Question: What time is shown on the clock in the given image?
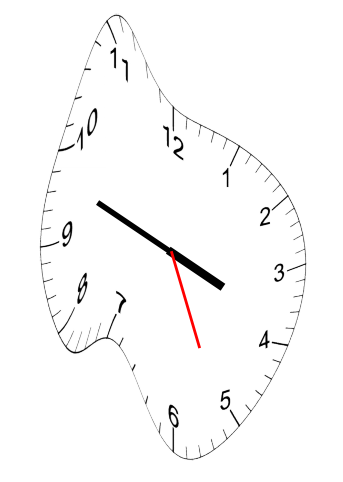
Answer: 03:48:26